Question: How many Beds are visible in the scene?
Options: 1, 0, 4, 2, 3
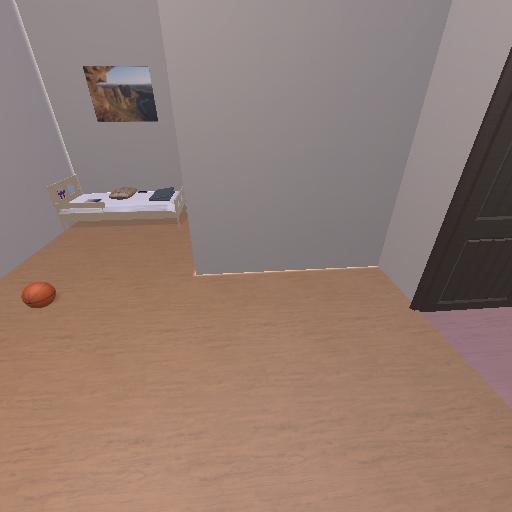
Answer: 1